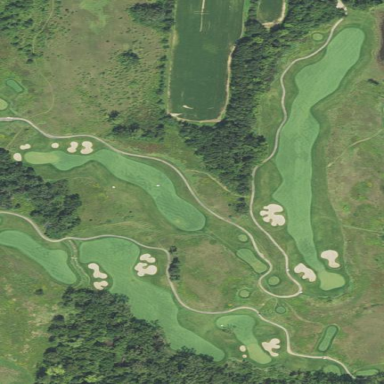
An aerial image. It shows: Area of rough grass used for golf.